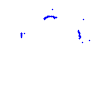
Particle: proton